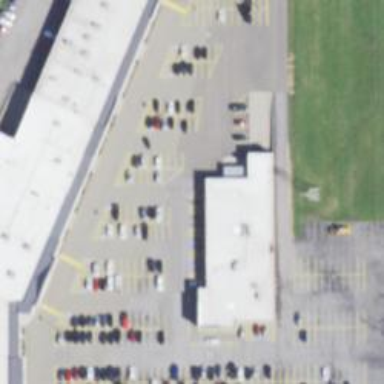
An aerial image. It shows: Supermarket.